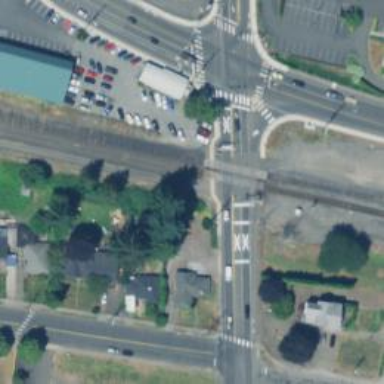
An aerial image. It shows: Crossing for the railway.